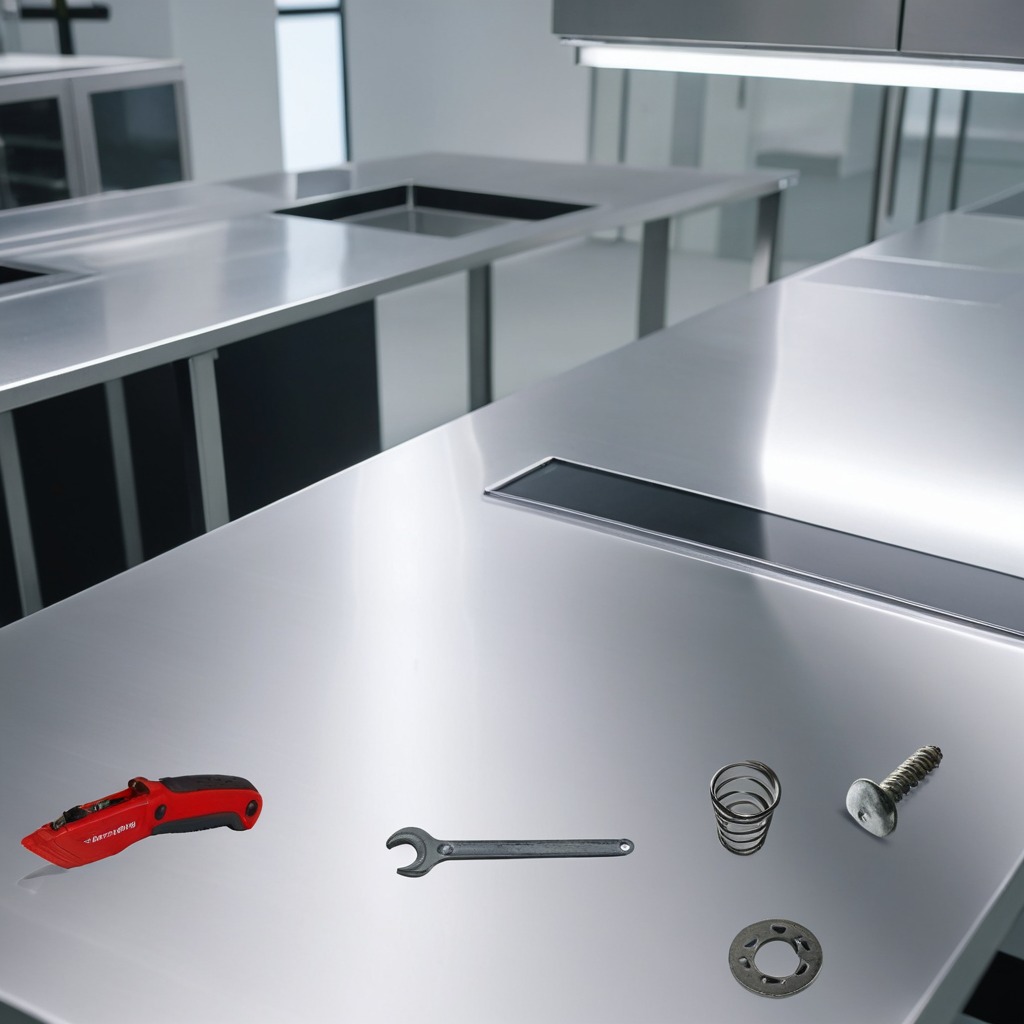
A utility knife, a flat metal washer, a metal machine screw, a coiled metal spring, and a wrench are lying on a stainless steel table in a high-end prototyping lab.